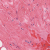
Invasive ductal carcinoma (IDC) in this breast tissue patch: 0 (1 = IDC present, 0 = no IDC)